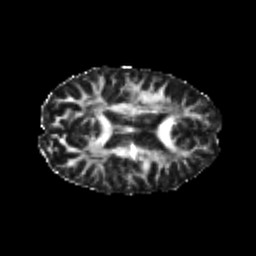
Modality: FA
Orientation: axial
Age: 23
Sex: female
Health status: healthy
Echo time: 0.074 s